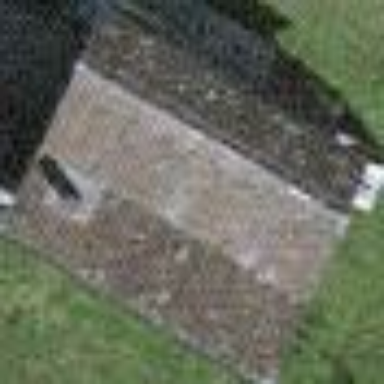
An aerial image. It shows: Shed building.